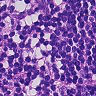
Metastatic tissue present: yes